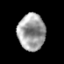
Tissue: prostate
Cell type: T cells
Senescence score: 0.2495
Nuclear area (px): 977
Mean DAPI intensity: 159.248